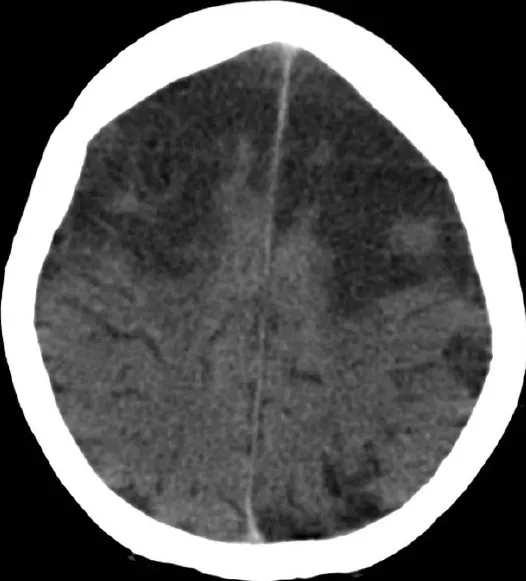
CT brain with contrast, day 6 in ICU, deteriorating neurologic status.
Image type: radiology (ct)